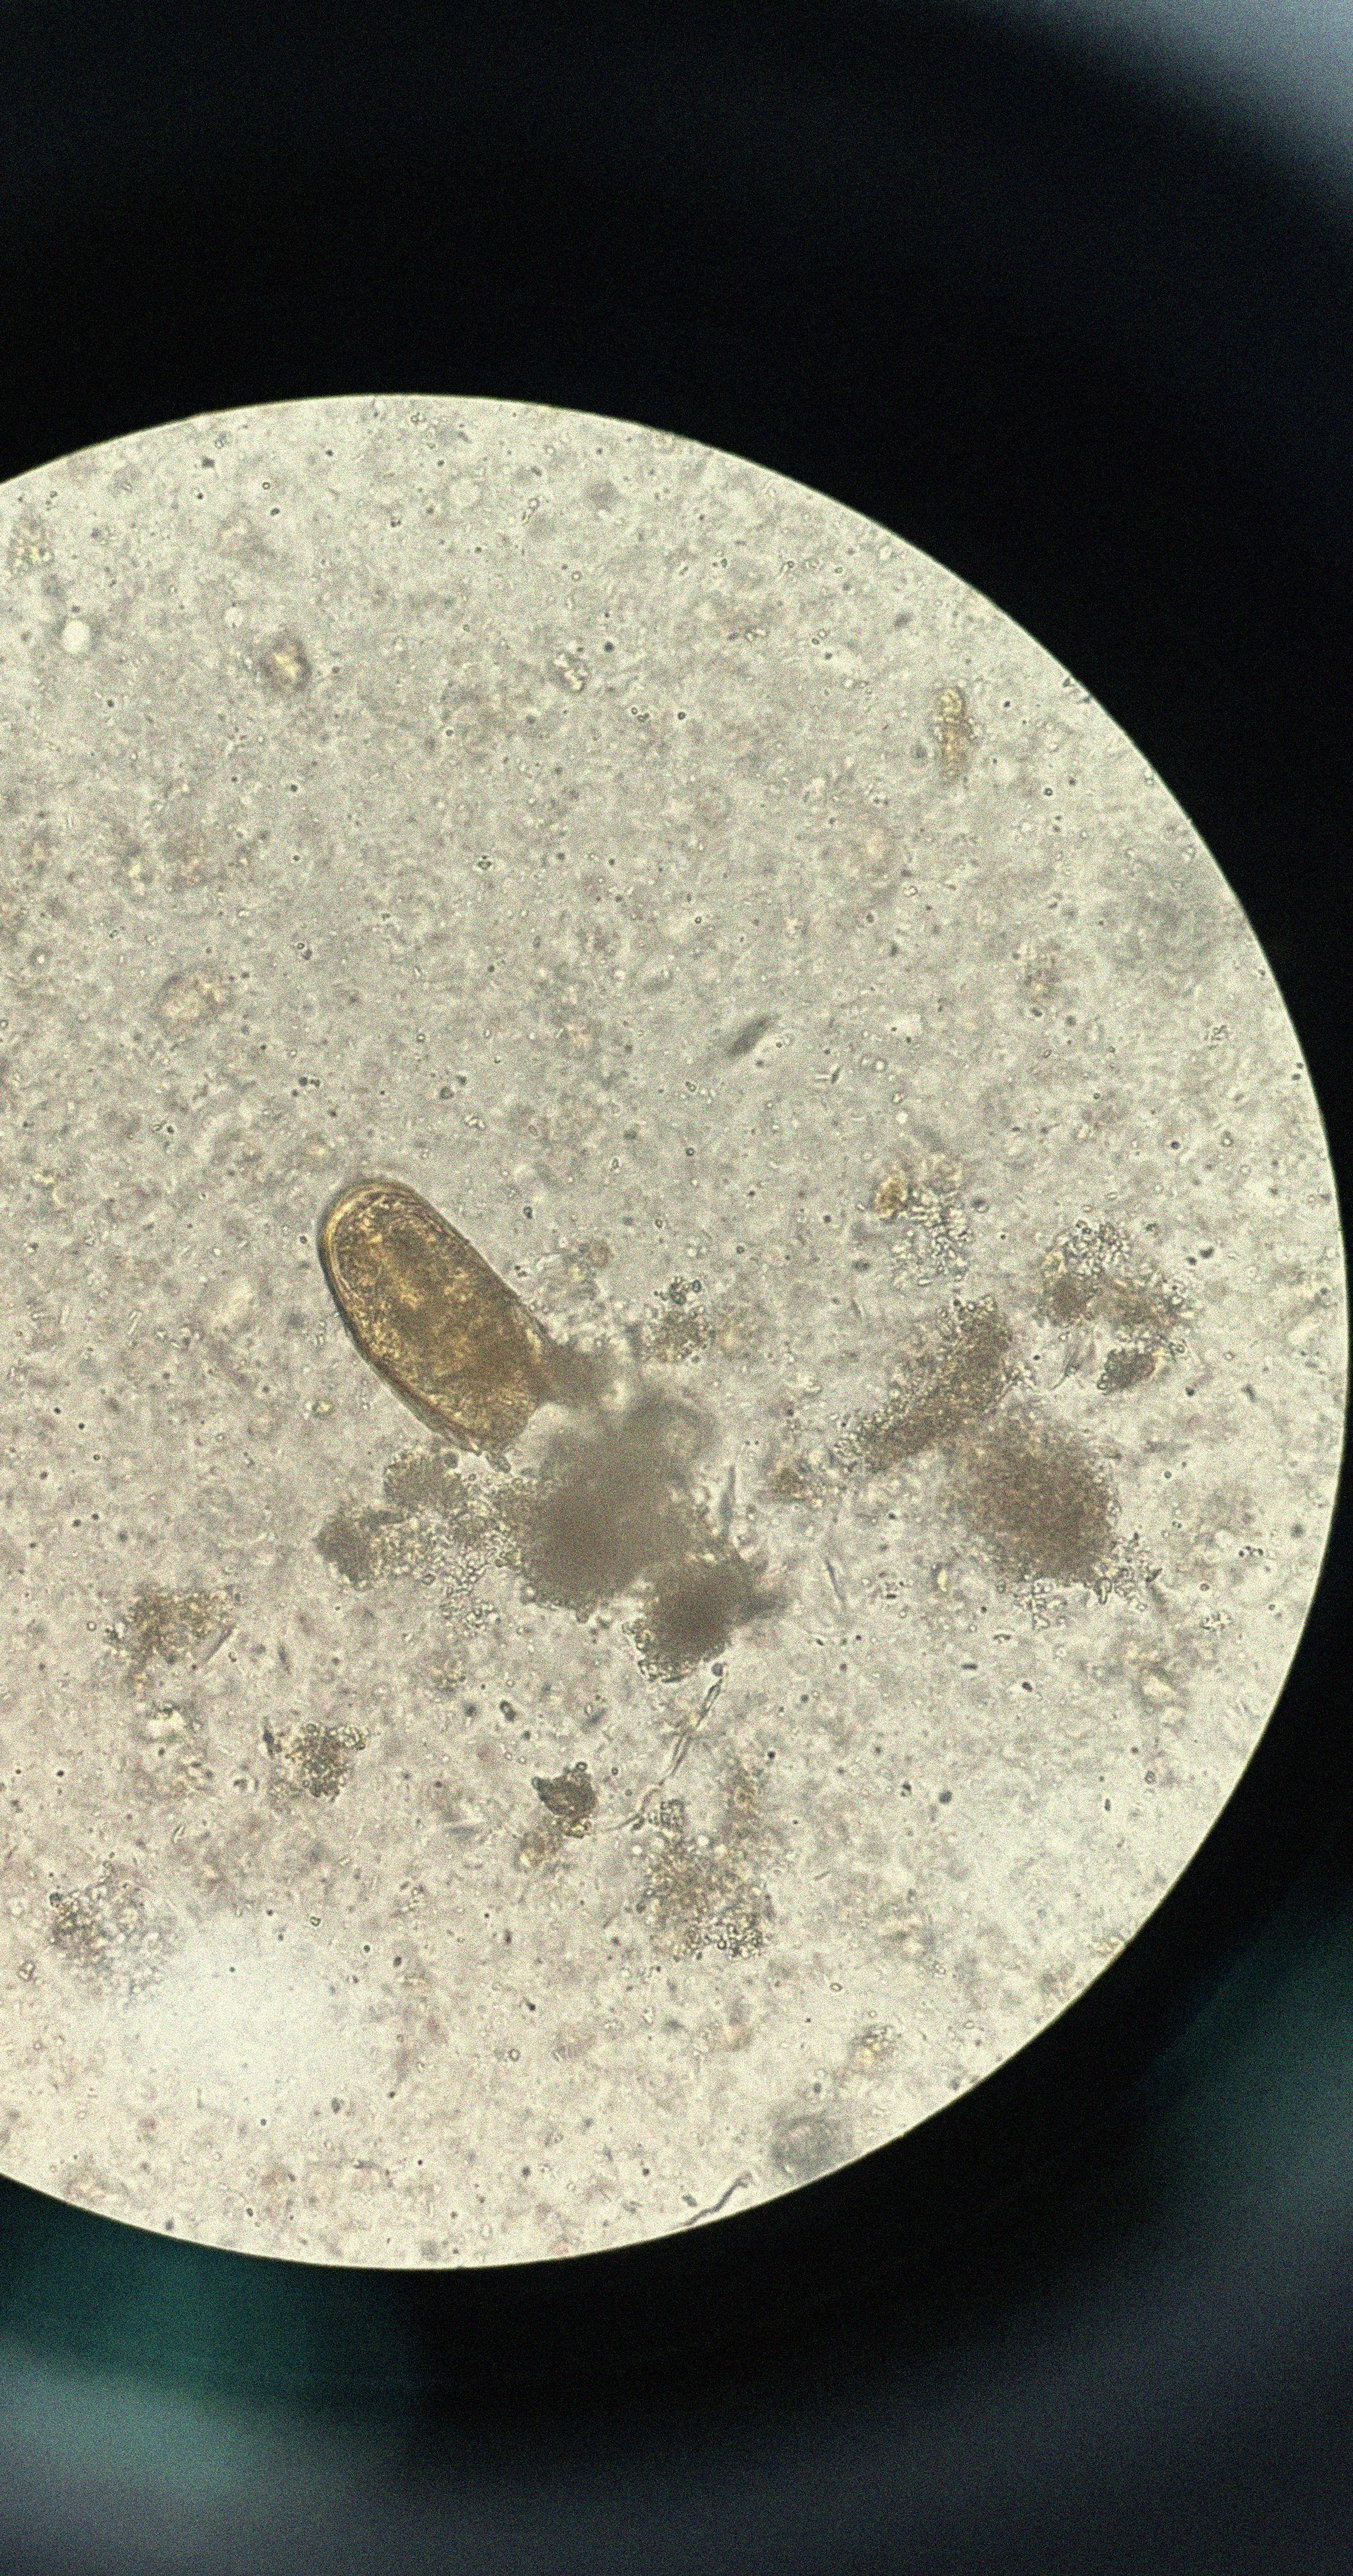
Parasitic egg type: Paragonimus spp